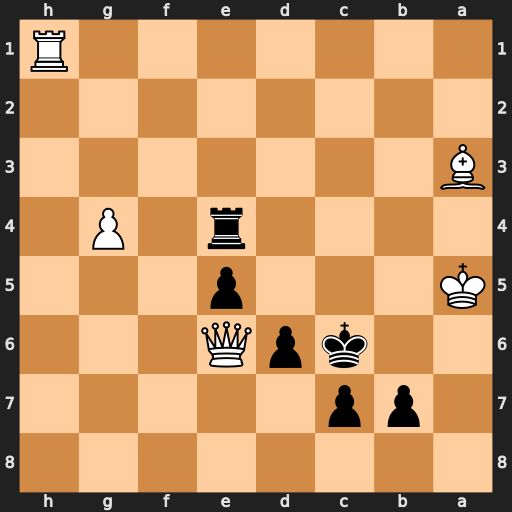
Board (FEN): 8/1pp5/2kpQ3/K3p3/4r1P1/B7/8/7R
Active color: b
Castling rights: -
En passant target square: -
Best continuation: b6+ Ka6 Ra4#